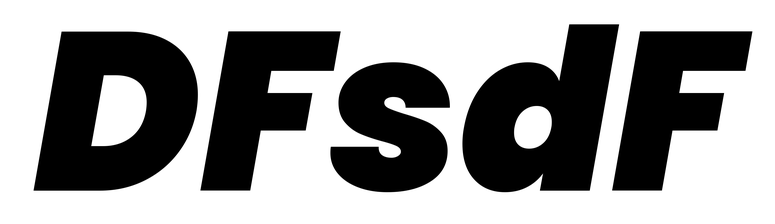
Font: Poppins-BlackItalic